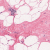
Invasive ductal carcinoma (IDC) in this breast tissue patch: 0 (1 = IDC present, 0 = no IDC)